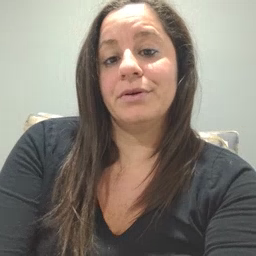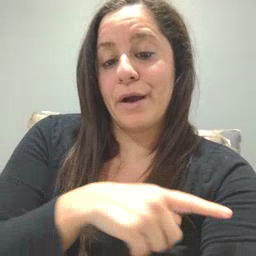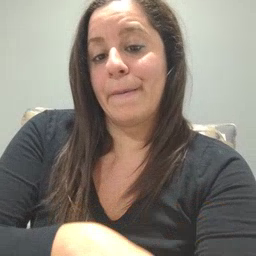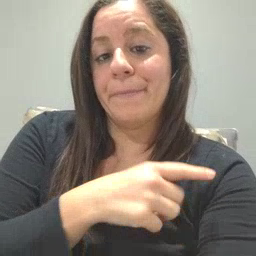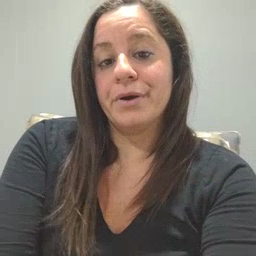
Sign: arm